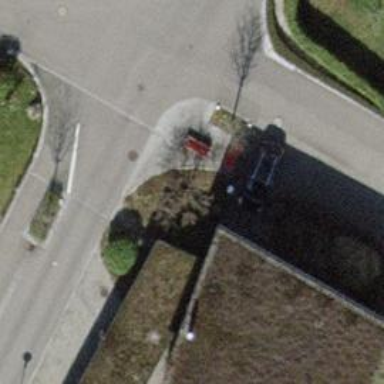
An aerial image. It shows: Red bench.